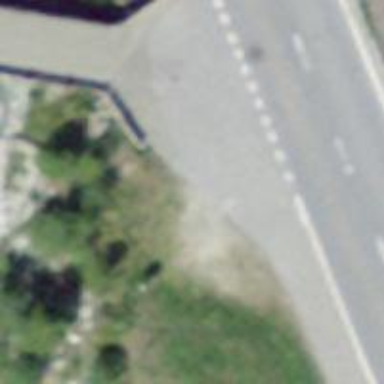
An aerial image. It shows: Bus stop with platform for public transport.